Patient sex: F
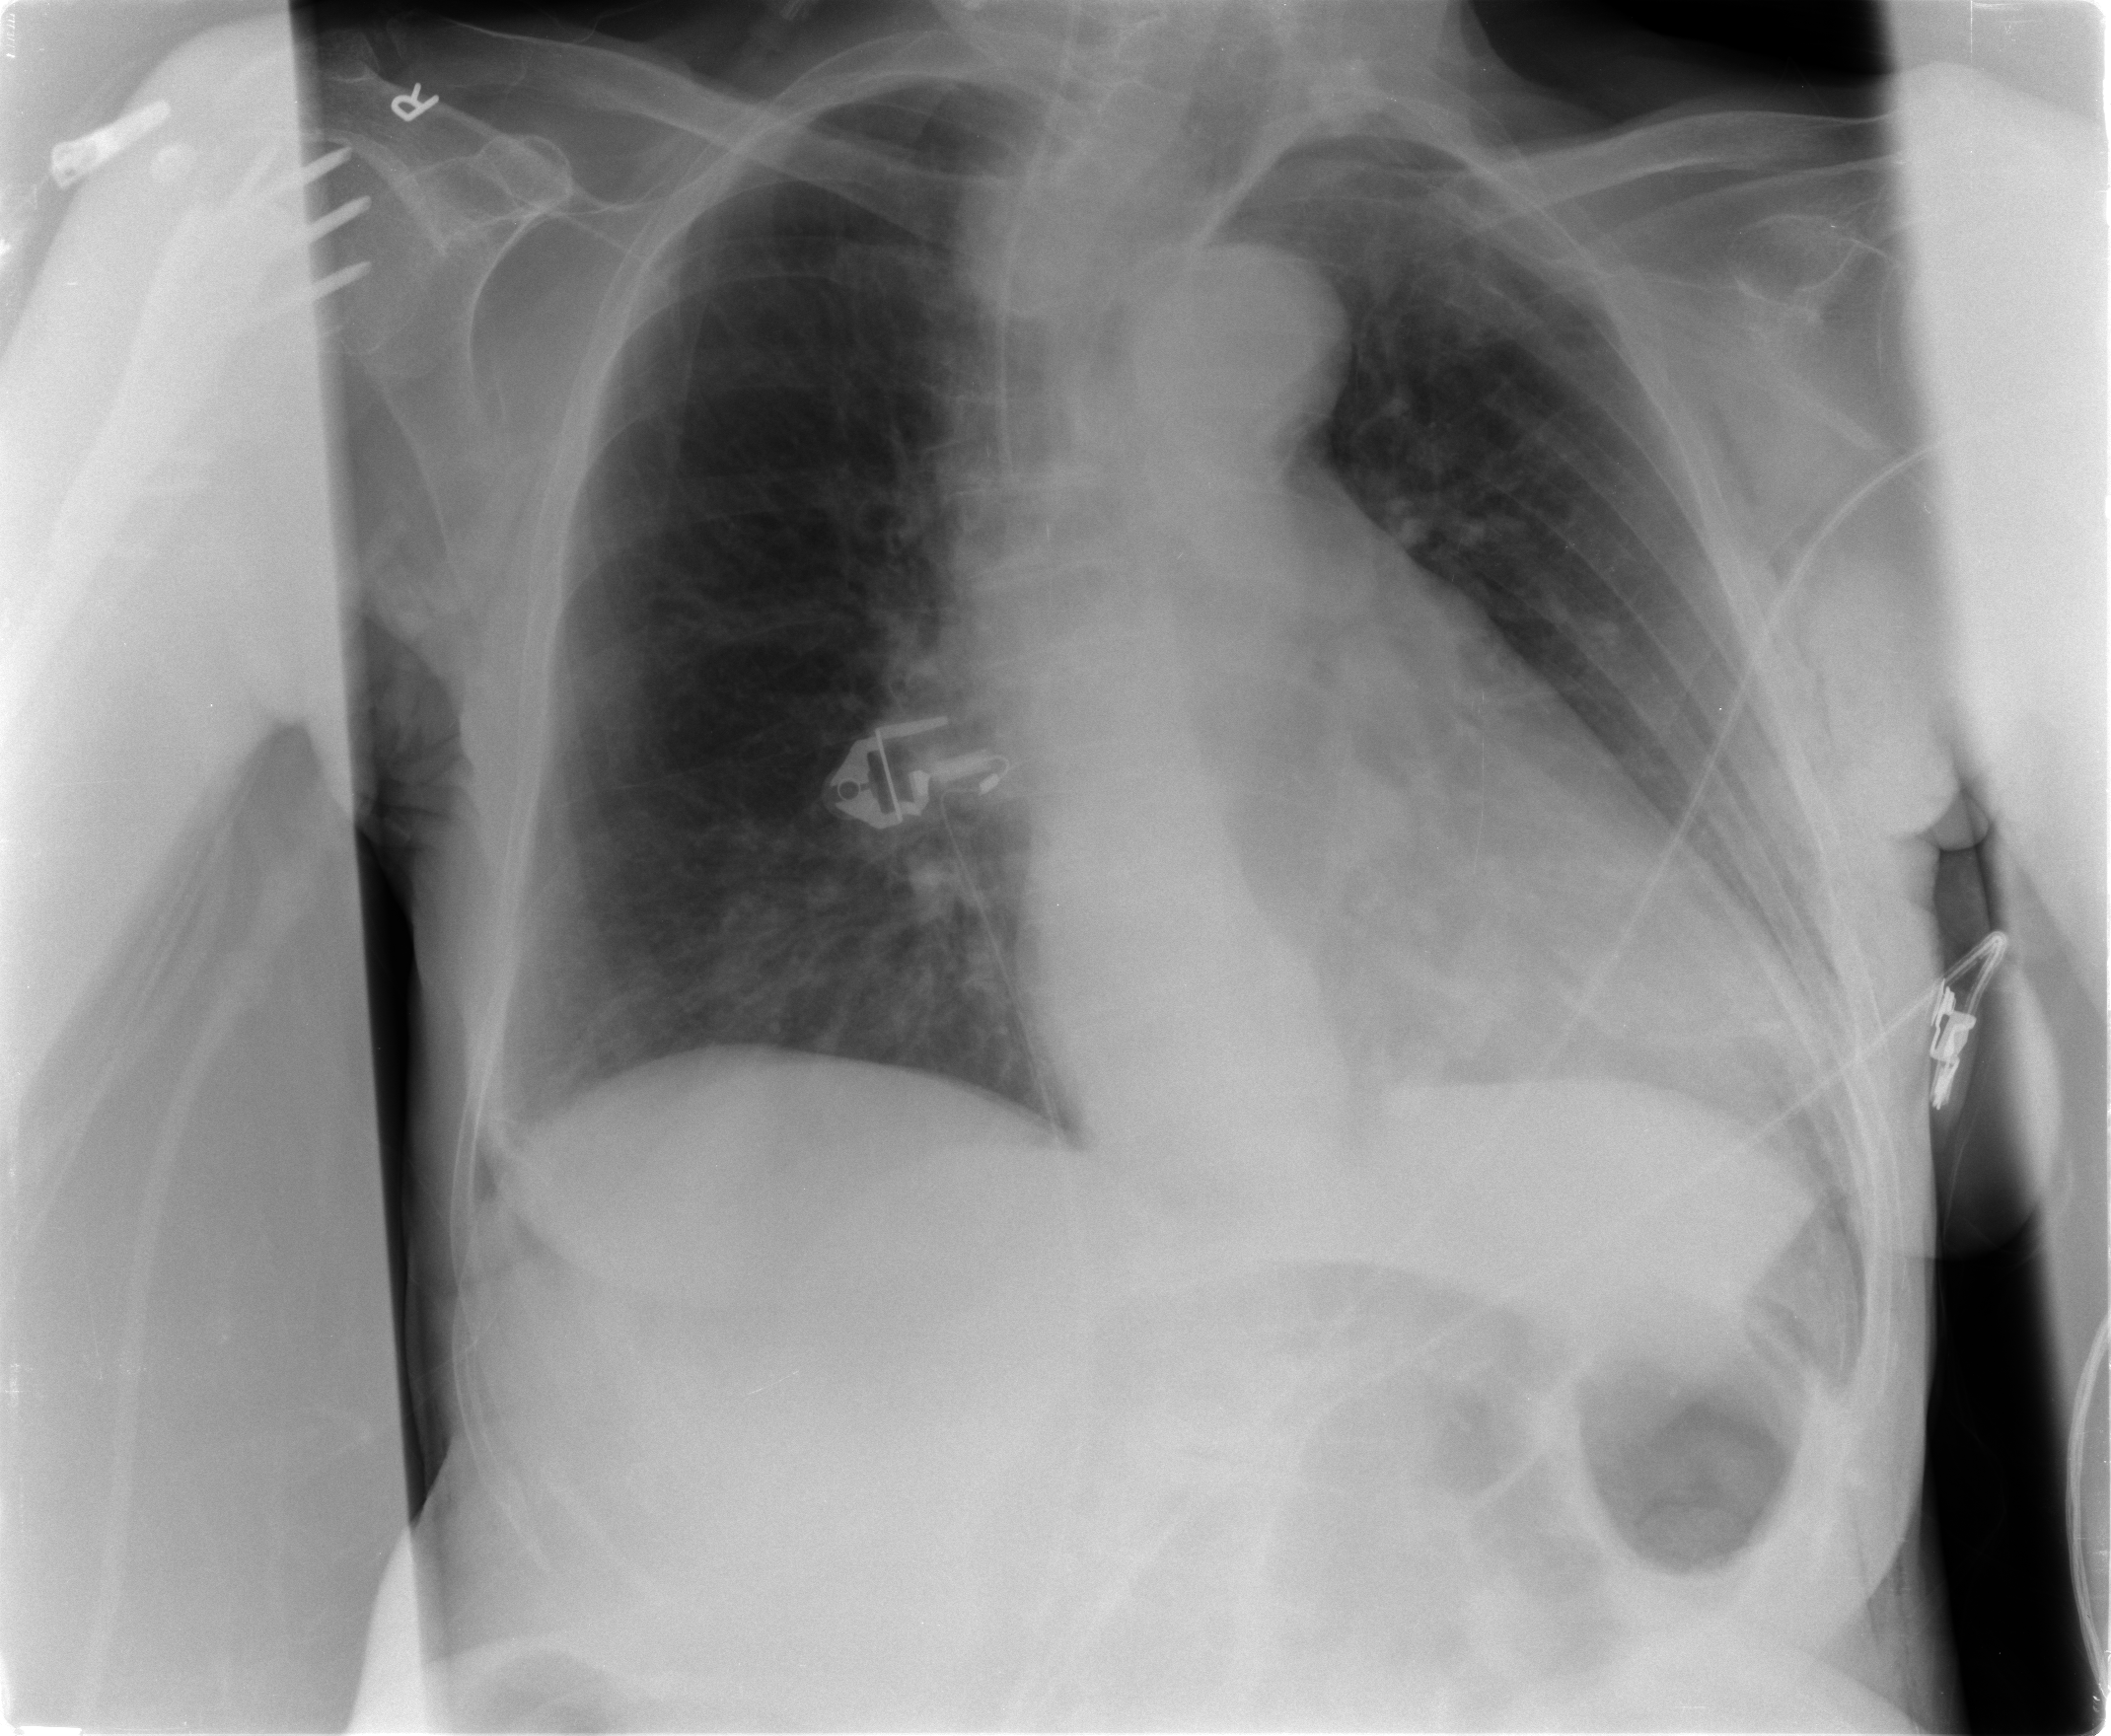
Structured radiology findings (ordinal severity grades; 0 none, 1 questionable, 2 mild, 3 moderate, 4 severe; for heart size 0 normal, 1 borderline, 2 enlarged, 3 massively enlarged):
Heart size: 2
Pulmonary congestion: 0
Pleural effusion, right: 0
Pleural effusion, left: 1
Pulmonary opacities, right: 0
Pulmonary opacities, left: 0
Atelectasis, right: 0
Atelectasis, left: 2